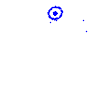
Particle: kaon